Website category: university
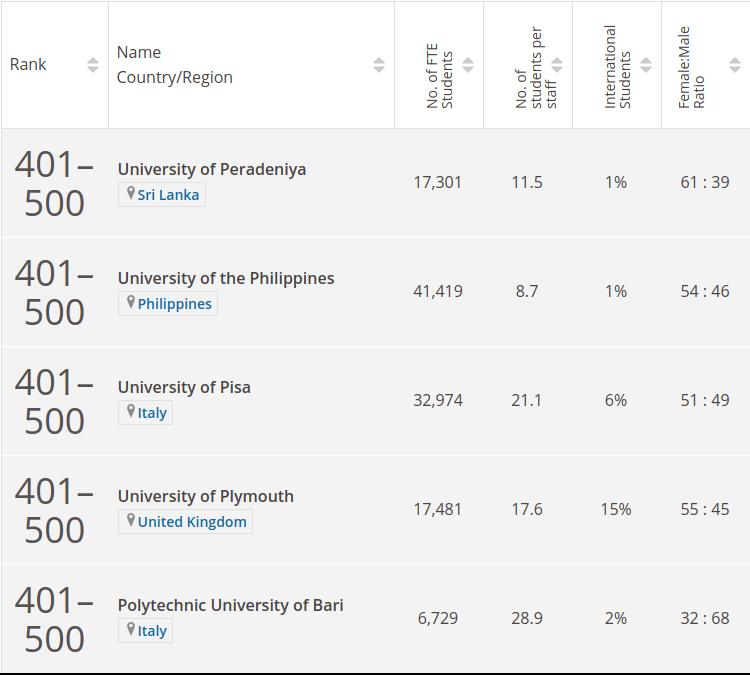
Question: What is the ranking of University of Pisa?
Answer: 401500

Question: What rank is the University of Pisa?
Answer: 401500

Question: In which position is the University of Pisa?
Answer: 401500

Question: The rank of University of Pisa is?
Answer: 401500

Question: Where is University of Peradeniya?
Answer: Sri Lanka

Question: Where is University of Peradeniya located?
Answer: Sri Lanka

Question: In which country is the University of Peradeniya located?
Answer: Sri Lanka

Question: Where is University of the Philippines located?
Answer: Philippines

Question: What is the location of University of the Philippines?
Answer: Philippines

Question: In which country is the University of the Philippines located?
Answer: Philippines

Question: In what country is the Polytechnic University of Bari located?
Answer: Italy

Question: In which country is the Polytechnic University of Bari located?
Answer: Italy

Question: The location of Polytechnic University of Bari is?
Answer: Italy

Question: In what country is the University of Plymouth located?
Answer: United Kingdom

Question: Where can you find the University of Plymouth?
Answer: United Kingdom

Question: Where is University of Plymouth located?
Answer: United Kingdom

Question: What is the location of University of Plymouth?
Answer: United Kingdom

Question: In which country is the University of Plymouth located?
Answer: United Kingdom

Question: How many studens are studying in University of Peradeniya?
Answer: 17,301

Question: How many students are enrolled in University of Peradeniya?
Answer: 17,301

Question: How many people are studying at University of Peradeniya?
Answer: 17,301

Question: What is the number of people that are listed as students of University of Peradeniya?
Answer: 17,301

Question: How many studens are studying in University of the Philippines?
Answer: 41,419

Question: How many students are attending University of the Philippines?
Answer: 41,419

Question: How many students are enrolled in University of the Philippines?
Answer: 41,419

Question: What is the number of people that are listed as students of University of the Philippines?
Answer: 41,419

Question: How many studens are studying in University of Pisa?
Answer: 32,974

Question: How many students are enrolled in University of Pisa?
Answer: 32,974

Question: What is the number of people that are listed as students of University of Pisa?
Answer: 32,974

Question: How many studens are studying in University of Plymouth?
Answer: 17,481

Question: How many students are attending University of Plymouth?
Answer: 17,481

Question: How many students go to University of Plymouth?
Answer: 17,481

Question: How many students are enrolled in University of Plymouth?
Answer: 17,481

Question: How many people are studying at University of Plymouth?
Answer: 17,481

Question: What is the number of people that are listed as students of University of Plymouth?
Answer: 17,481

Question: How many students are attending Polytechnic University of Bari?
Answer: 6,729

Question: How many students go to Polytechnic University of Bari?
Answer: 6,729

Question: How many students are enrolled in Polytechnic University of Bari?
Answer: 6,729

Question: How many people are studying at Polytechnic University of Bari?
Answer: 6,729

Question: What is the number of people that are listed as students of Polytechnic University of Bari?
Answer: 6,729

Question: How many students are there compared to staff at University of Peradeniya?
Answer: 11.5

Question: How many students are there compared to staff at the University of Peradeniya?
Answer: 11.5

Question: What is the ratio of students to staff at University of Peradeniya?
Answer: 11.5

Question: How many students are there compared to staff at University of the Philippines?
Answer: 8.7

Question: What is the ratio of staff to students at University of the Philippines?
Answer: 8.7

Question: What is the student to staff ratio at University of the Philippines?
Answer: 8.7

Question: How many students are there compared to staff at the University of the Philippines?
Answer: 8.7

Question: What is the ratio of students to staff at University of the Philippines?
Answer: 8.7

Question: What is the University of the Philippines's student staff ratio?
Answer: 8.7

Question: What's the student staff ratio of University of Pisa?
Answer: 21.1

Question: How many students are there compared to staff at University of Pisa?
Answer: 21.1

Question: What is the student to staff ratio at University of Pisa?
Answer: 21.1

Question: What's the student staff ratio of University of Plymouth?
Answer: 17.6

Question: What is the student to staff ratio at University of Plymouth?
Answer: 17.6

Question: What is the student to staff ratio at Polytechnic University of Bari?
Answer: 28.9

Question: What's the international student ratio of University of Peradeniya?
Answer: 1%

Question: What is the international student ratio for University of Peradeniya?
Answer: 1%

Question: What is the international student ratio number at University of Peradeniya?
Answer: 1%

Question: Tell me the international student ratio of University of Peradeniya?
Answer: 1%

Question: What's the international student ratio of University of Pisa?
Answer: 6%

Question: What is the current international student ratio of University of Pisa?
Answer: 6%

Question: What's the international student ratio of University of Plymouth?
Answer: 15%

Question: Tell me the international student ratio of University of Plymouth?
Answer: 15%

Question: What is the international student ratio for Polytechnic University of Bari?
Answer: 2%